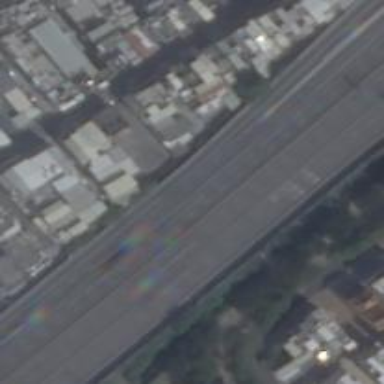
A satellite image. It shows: Motorway link.